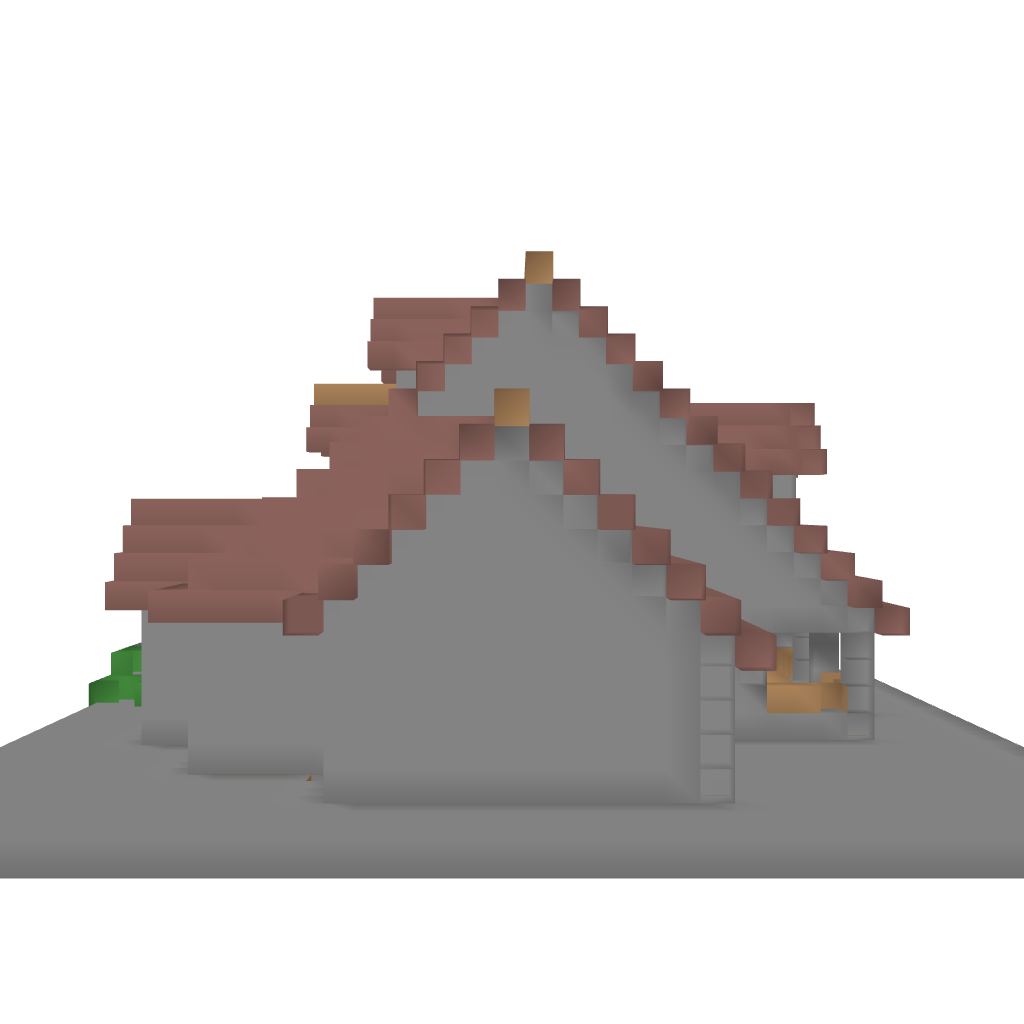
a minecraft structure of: Country House Plan 01 high quality